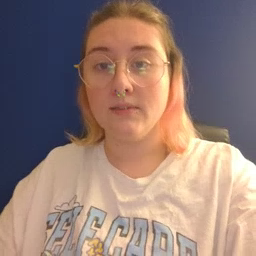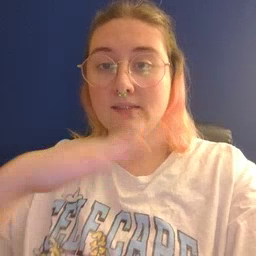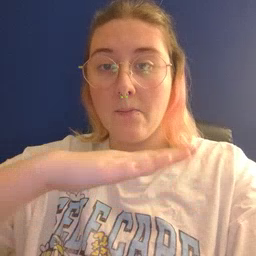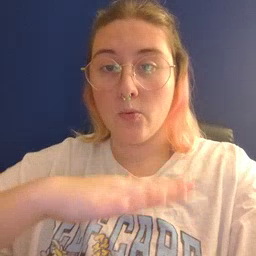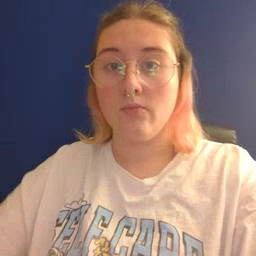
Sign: table